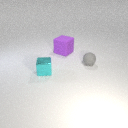
small cyan metal cube in front of large purple rubber cube